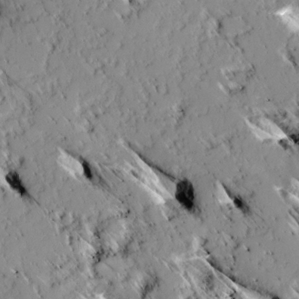
Label: non_frost